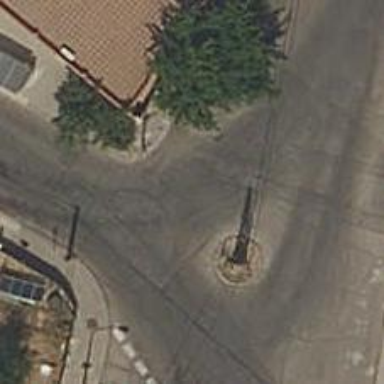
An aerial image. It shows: Residential road with asphalt surface leading up to roundabout.